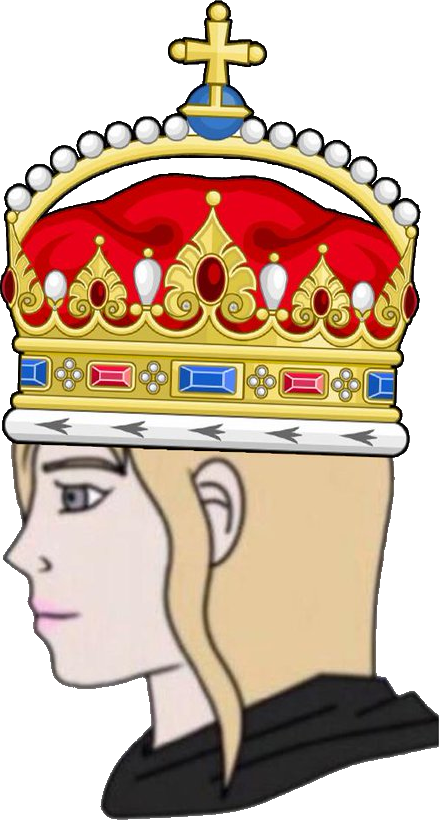
Label: 4_Yes_Chad